Question: I have created a form for a master table, now I want to open another form displaying the details when right click a field and choose "Details".
How could I get the "ITEM ORDER" and pass the value to the new form to show the related information ? If it's not stated clearly, please comment. Thanks

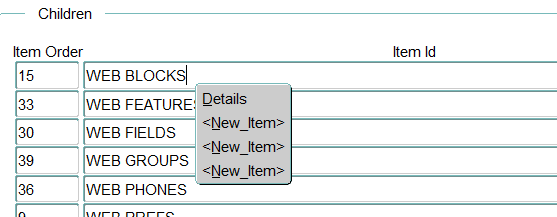
Answer: One of the parameters of call_form or open_form procedure is a parameter list.
You use this parameter list to pass parameters. On the calling form:
1. create a parameter list
2. add the parameter to the param
3. call_form using this parameter list:
> '''
DECLARE
fParams ParamList := null;
BEGIN
fParams := Get_Parameter_List('SOME_NAME');
IF (not Id_Null(fParams)) THEN
destroy_parameter_list(fList);
END IF;
fParams := Create_Parameter_List('SOME_NAME');
Add_Parameter(fParams, 'PARAM_NAME', TEXT_PARAMETER, 'PARAM_VALUE');
OPEN_FORM('Form_Name', ACTIVATE, SESSION, NO_SHARE_LIBRARY_DATA, fParams);
END;
'''
On the Called Form:
You must declare the parameter on the Parameters section, with as the one used in add_parameter. After that you can reference the parameter by using ':parameter.param_name.'
One word of caution: You use ':parameter' in the where clause of data blocks. Copy the parameter to another data block item and use this one.